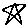
Label: star